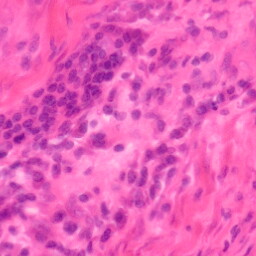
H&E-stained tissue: Colon